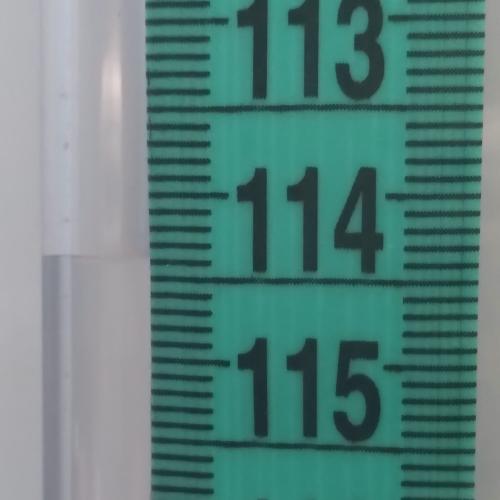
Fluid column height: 114.4 cm